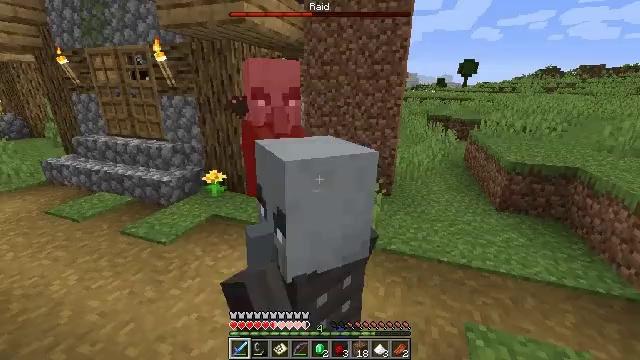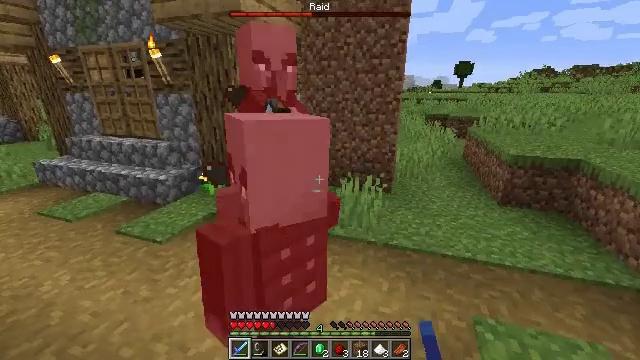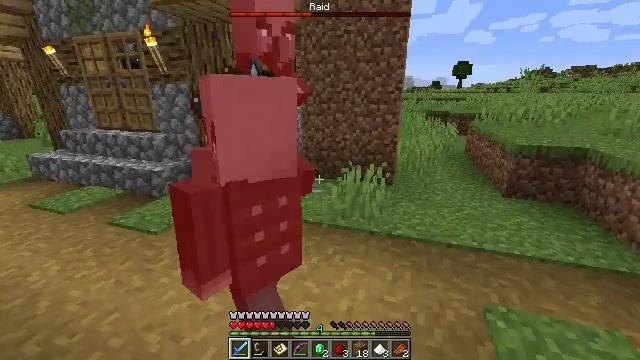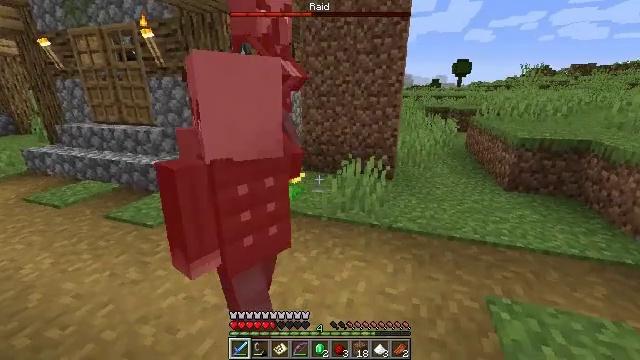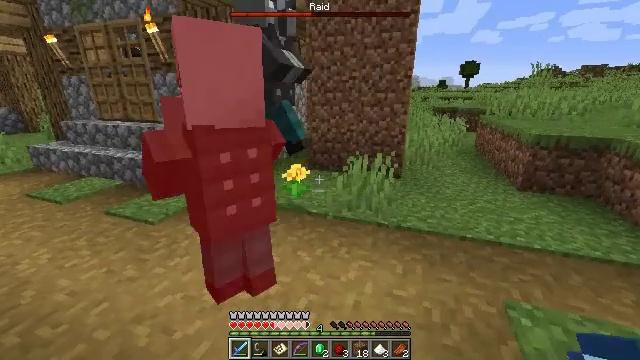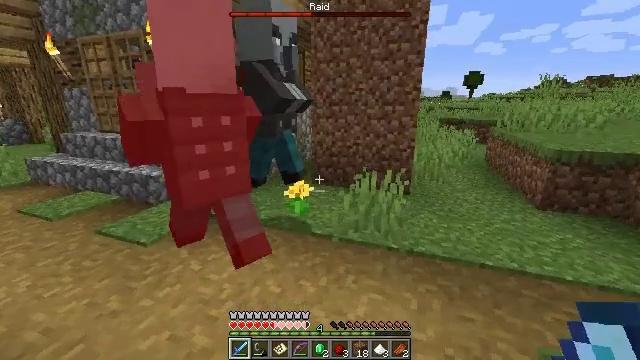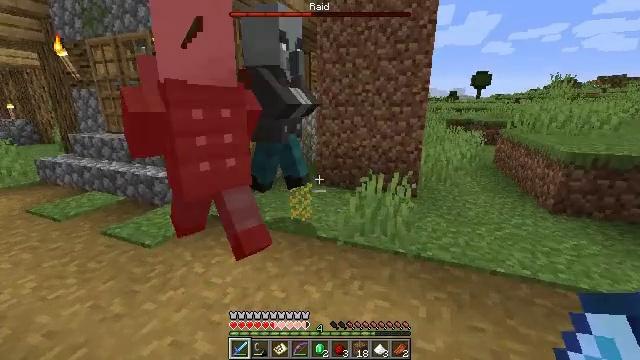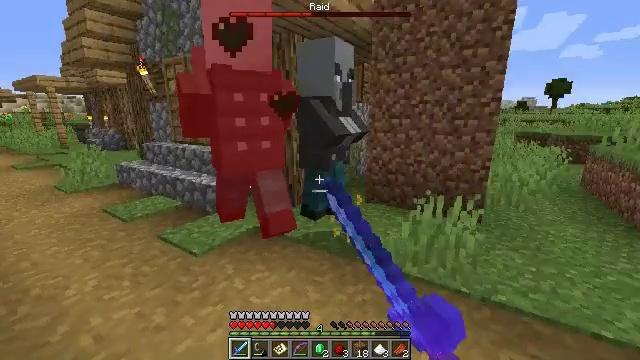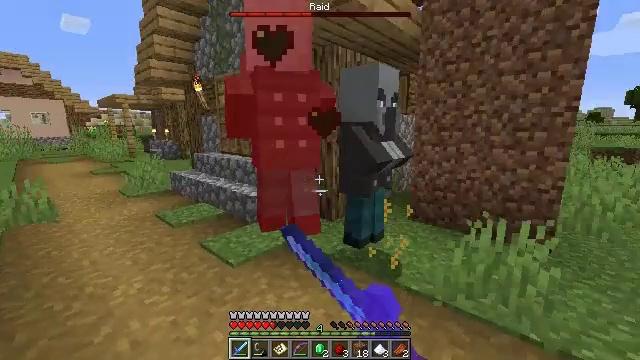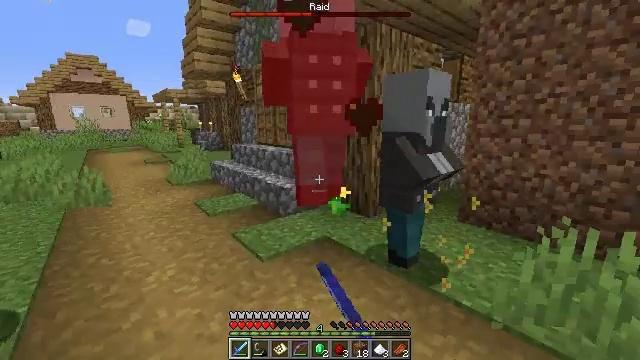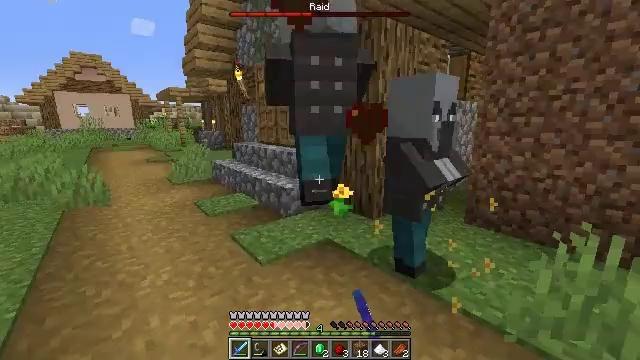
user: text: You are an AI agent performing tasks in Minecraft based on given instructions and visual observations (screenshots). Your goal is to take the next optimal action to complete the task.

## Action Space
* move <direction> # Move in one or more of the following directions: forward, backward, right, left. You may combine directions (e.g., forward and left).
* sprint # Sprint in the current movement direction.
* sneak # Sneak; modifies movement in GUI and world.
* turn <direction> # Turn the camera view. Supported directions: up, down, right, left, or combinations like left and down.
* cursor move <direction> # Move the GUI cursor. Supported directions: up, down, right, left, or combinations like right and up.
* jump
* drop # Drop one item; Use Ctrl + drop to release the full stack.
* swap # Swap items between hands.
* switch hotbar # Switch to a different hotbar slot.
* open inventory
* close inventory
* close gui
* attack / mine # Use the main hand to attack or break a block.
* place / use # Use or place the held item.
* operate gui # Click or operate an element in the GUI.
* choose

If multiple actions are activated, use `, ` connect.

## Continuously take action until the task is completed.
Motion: motion action
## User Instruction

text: Break the dandelion to obtain it.
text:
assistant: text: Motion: move forward, attack / mine
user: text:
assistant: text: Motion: move forward, attack / mine
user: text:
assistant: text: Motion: move forward, attack / mine
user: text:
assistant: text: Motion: move forward, turn left, attack / mine
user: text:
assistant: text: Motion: move forward, turn up
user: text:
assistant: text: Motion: move forward, turn left, attack / mine
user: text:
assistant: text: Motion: move forward, turn left and up, attack / mine
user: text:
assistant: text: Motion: move forward, turn left and up
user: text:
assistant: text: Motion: move forward, turn left and down, attack / mine
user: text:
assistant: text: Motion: attack / mine
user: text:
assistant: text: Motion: attack / mine